Field crop: maize
Growth stage: 2
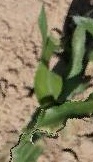
Species: maize